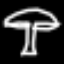
Label: mushroom